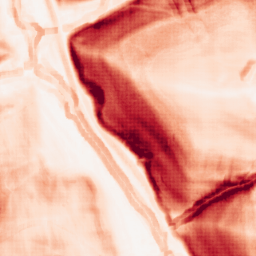
Category: morphological
Decomposition family: morphological_gradient
Decomposition parameters: size: 7
shape: square
Upsampling method: sinc_blackman
Upsampling parameters: scale: 4
kernel_size: 8
Upsampling scale: 4